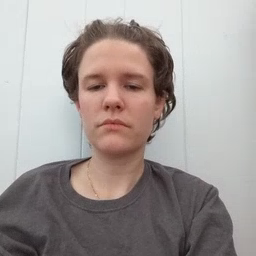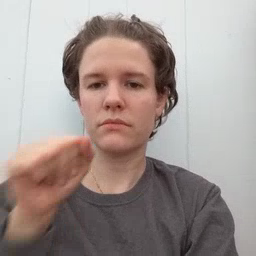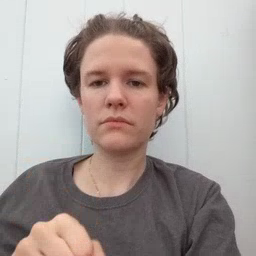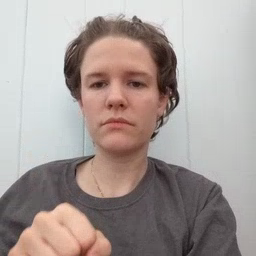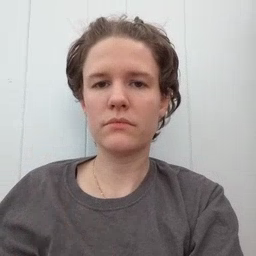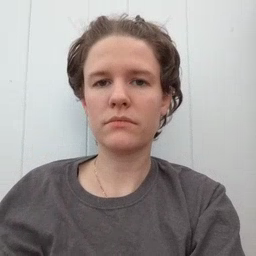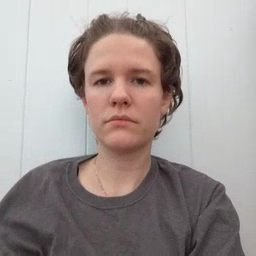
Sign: can